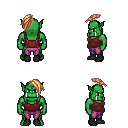
a pixel art fantasy rpg character, male body template, orc, green skin, maroon pirate shirt, magenta pants, light blonde long mohawk hairstyle, black shoes, four views (front, back, left, right), 2x2 character sprite sheet, small pixel art, hard edges, no anti-aliasing